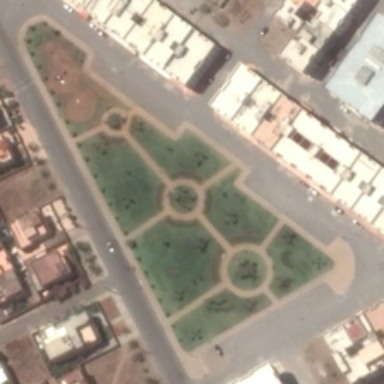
Some buildings are around a square with green trees .